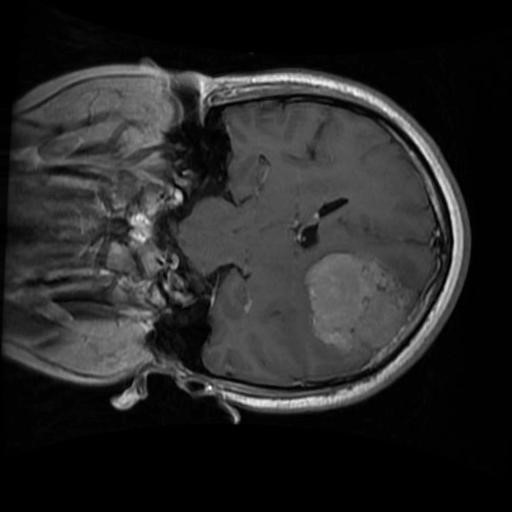
Label: brain_menin